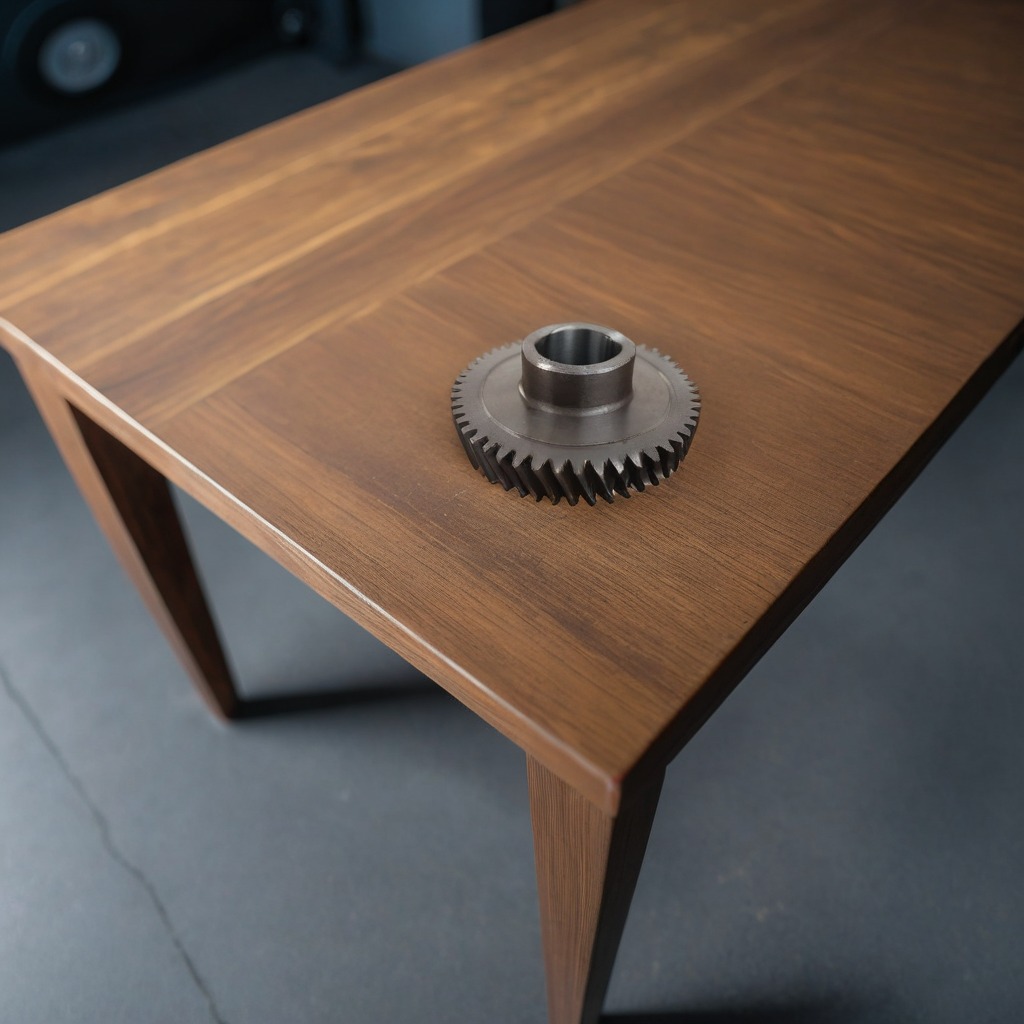
A steel gear with teeth is lying on the table.